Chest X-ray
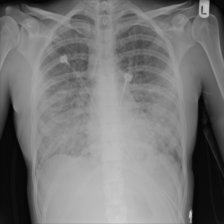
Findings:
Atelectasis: negative
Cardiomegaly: negative
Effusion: negative
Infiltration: positive
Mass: negative
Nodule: negative
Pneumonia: negative
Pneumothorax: negative
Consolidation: negative
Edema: negative
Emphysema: negative
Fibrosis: negative
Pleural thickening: negative
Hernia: negative